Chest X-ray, PA view. Patient: 71 years old, sex F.
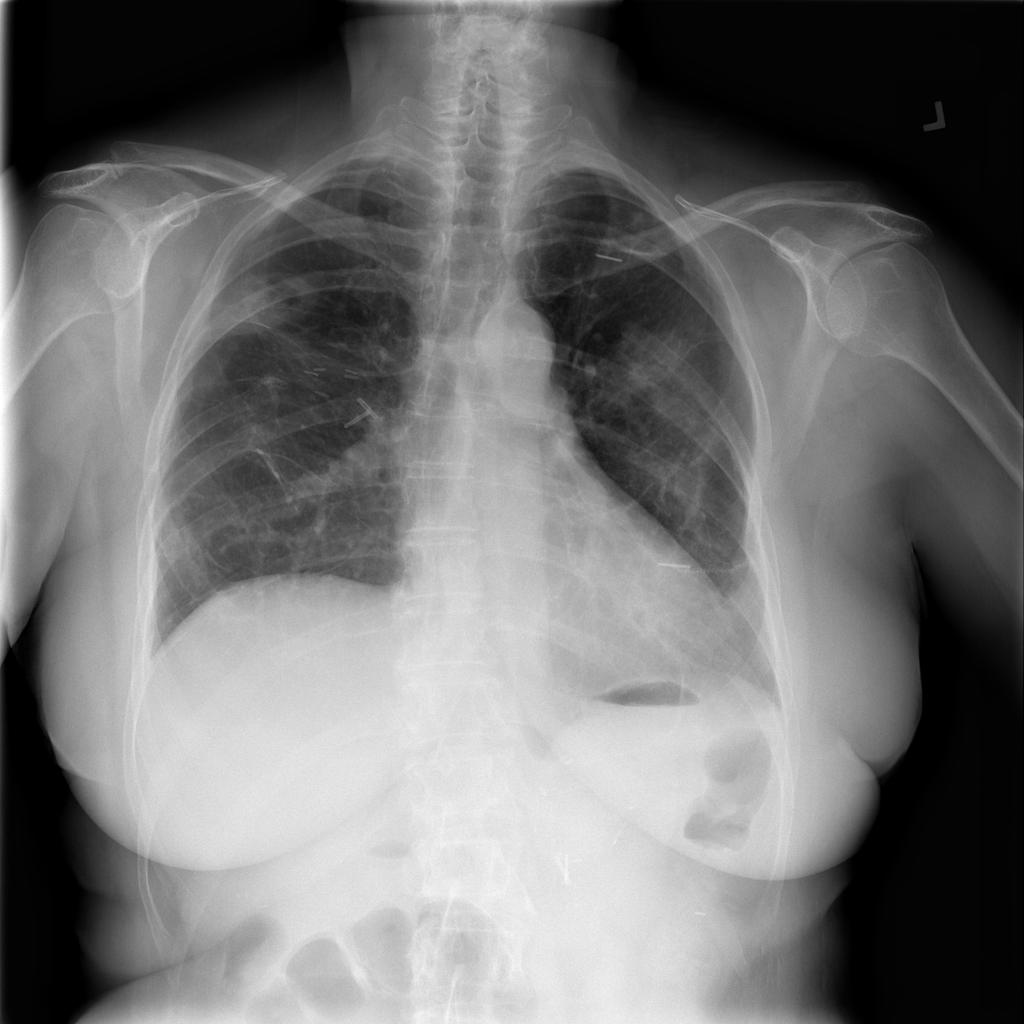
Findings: Mass, Nodule